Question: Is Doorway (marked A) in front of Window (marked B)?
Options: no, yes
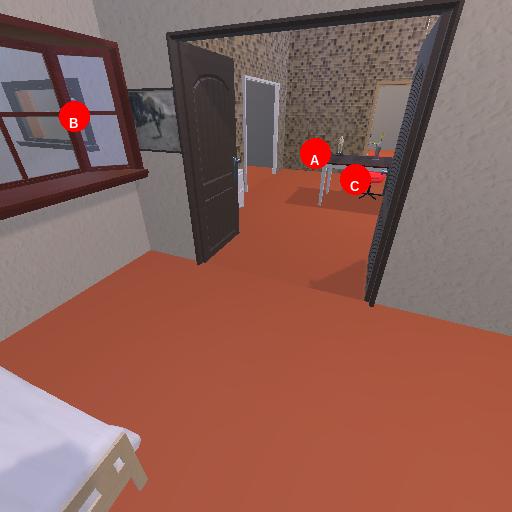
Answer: no